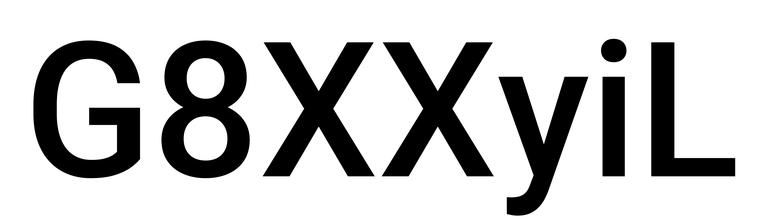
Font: Roboto_Medium